Here is the raw acceleration-versus-time signal recorded on a bearing housing. Determine the bearing's health state. Answer with exactly one of: normal, inner_race, outer_race, ball.
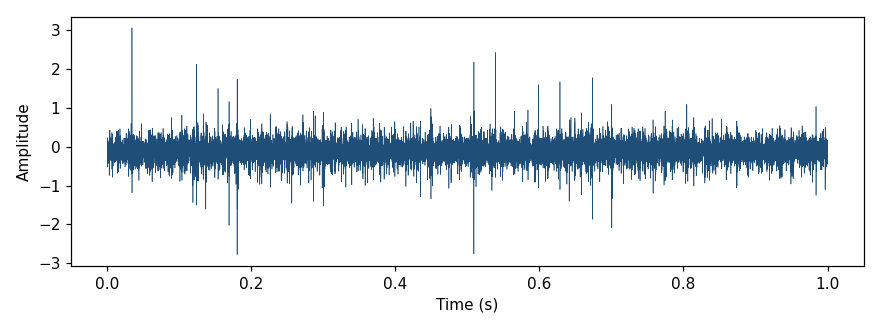
Answer: inner_race